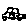
Label: car